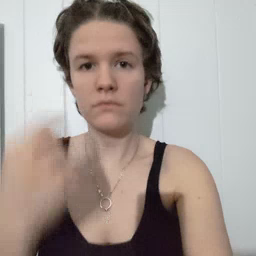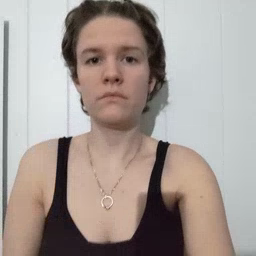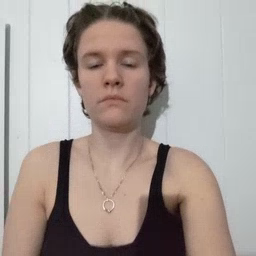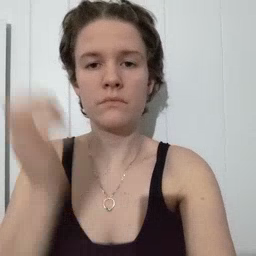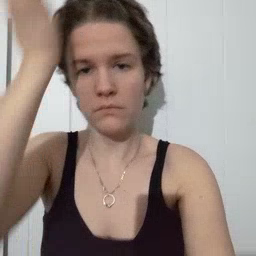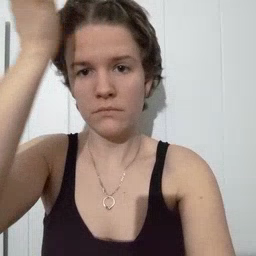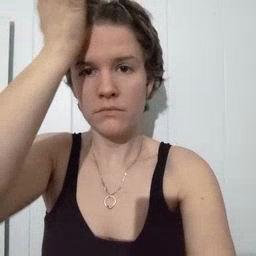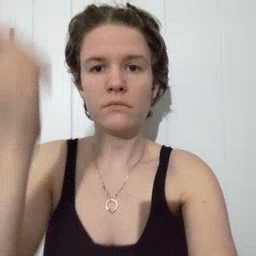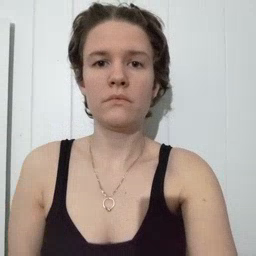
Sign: garbage